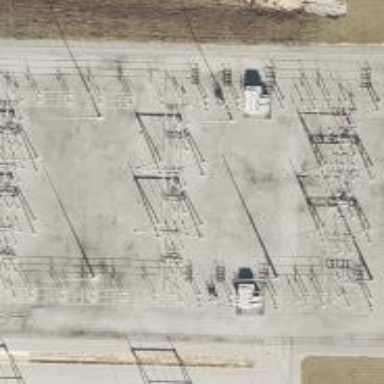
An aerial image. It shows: Switch used for power control.